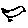
Label: bird